Field crop: maize
Growth stage: 2
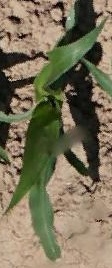
Species: maize